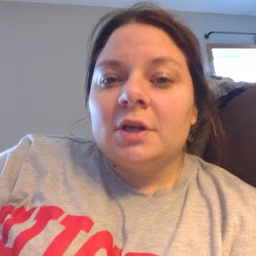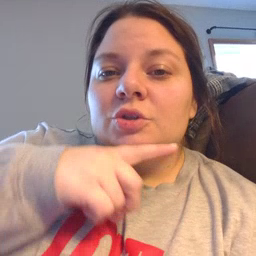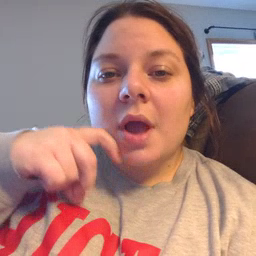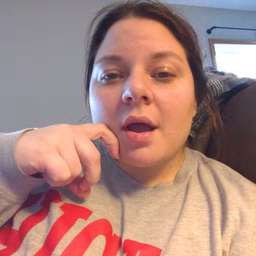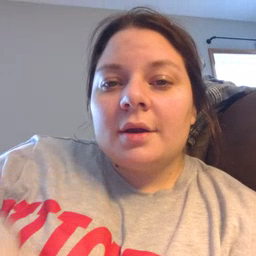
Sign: dry